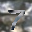
Label: 7